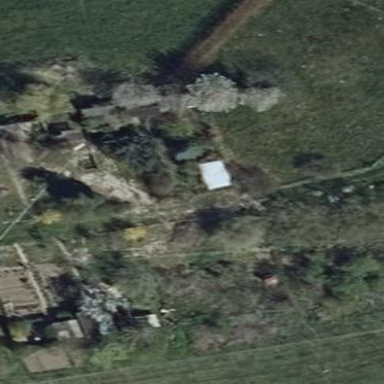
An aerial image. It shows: Allotments area.